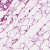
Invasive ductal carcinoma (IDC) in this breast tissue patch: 0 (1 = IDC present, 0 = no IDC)